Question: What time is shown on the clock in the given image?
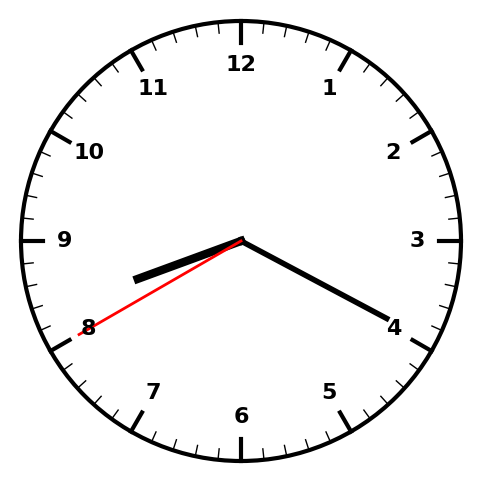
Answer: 08:19:40